Field crop: tomato
Growth stage: 1
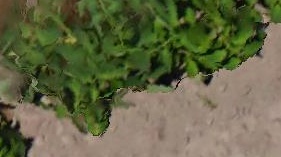
Species: tomato